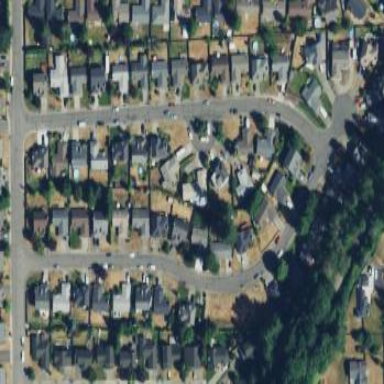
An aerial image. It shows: Residential neighbourhood.